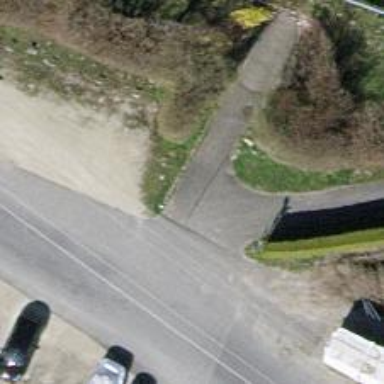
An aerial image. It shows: Asphalt path.